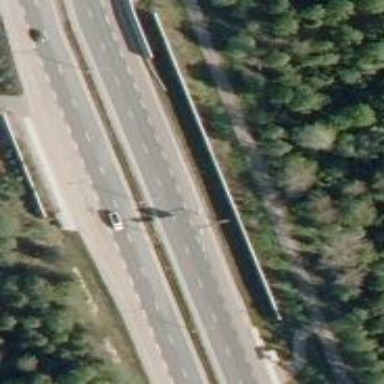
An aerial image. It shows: Asphalt road classified as trunk highway.